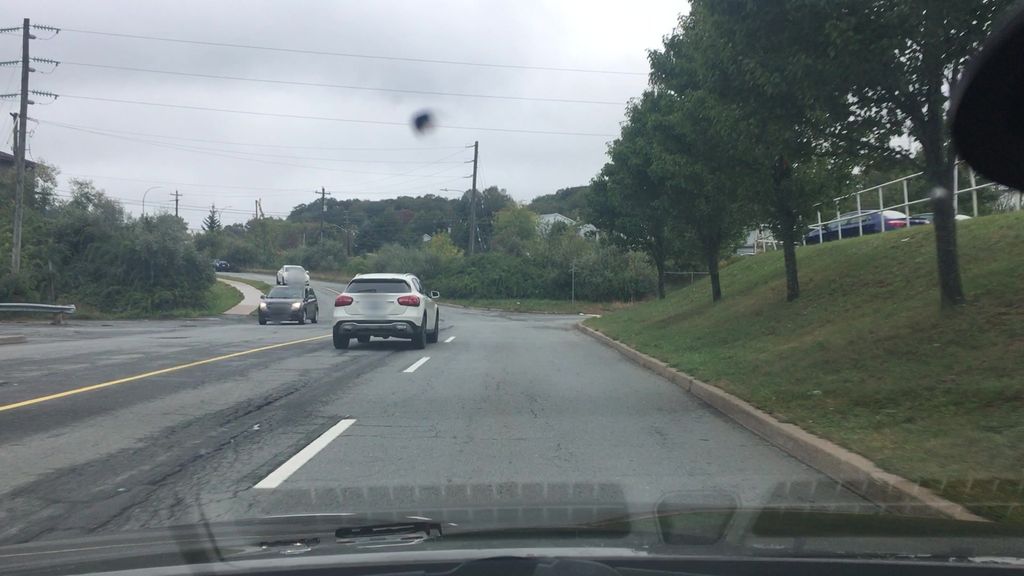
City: halifax